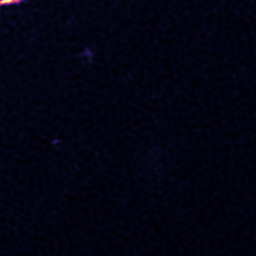
Label: Super-resolution ER image